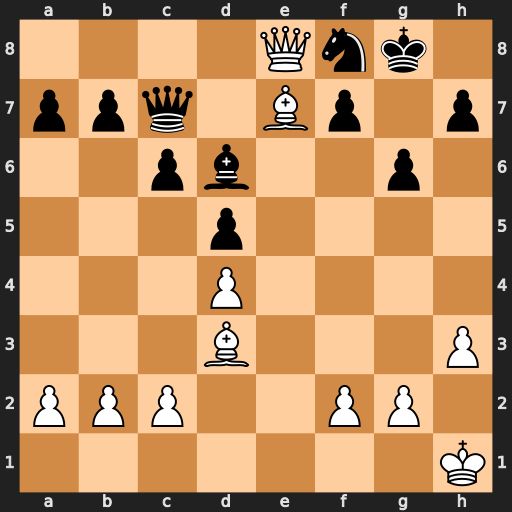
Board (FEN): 4Qnk1/ppq1Bp1p/2pb2p1/3p4/3P4/3B3P/PPP2PP1/7K
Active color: w
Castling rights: -
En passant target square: -
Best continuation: Qxf8#